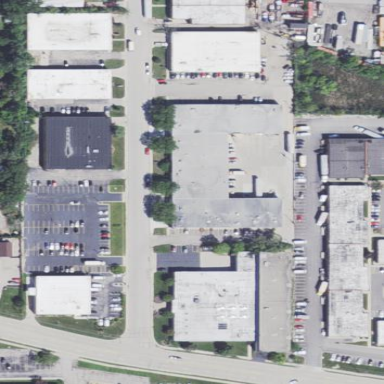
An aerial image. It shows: Industrial building.